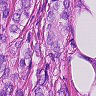
Metastatic tissue present: yes